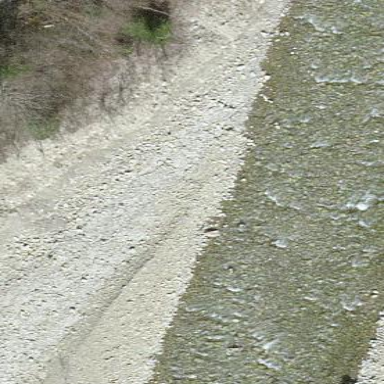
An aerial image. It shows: Terrain covered in shingle.